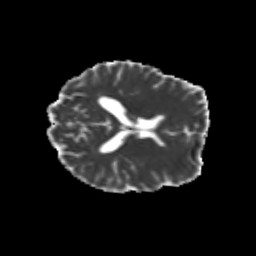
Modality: MD
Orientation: axial
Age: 23
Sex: female
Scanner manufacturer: siemens
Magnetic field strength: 3 T
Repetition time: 3.5 s
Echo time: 0.104 s